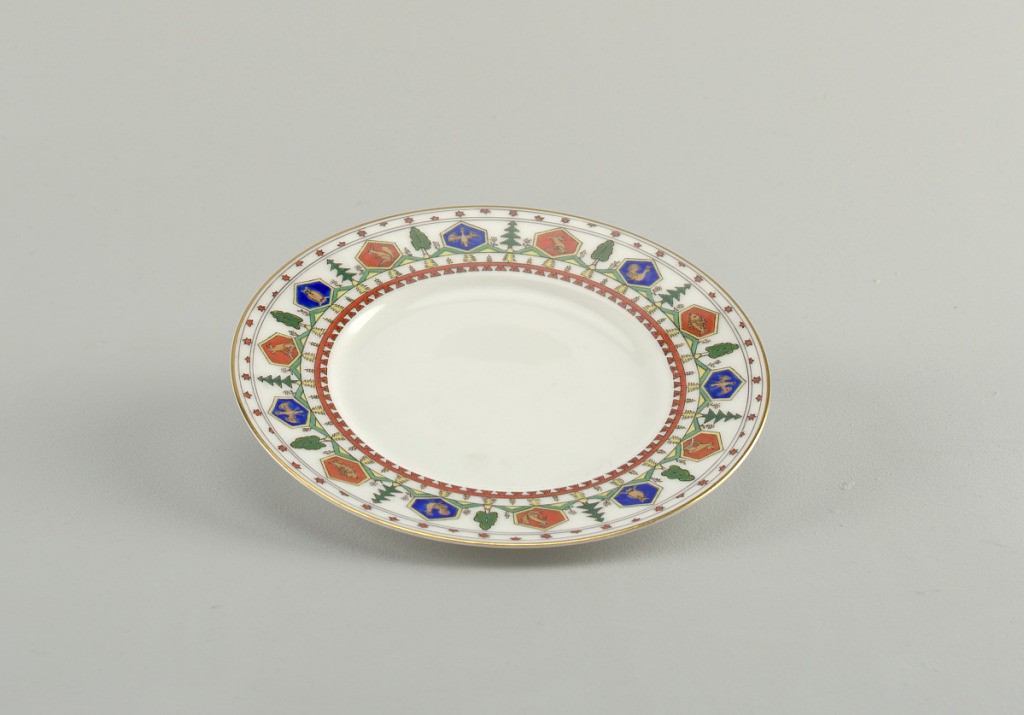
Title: Dish
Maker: Kornilow Bros., Russian, ?-1917
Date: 1900–10
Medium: Porcelain, overglaze decoration
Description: Dessert plate with straight, flat marly decorated with seven red and seven blue hexagonal cartouches with animals.  Between the cartouches green trees, above red stars and below, yellow trees and a red line with dents.